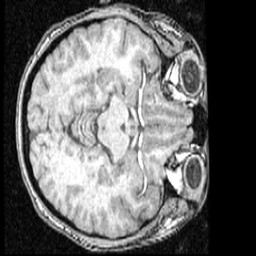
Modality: T1w
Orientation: axial